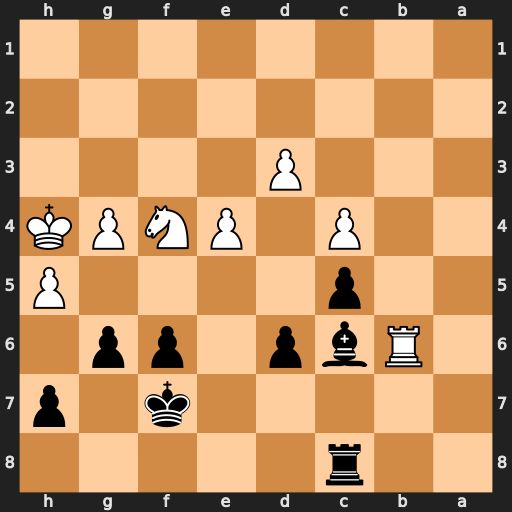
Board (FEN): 2r5/5k1p/1Rbp1pp1/2p4P/2P1PNPK/3P4/8/8
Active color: b
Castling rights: -
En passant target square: -
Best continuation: g5+ Kg3 gxf4+